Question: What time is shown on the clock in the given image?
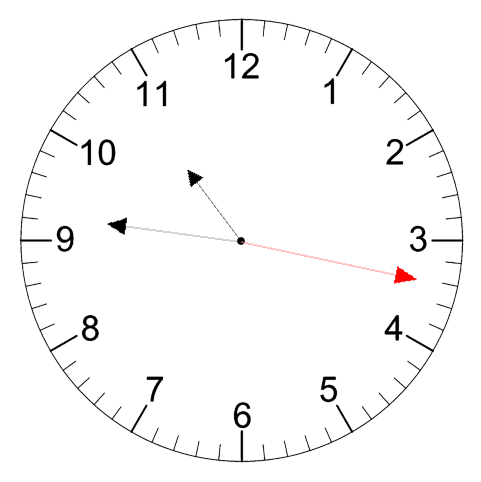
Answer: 10:46:17